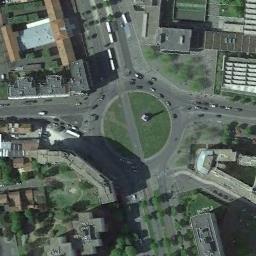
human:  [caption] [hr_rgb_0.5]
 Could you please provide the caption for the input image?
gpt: There are many bifurcation roads with many moving and waiting vehicles, And many neatly arranged tall buildings and some trees around the roundabout .

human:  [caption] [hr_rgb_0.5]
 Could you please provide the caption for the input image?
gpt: The roundabout with some exits and entrances is in the commercial area and some cars are driving on the roundabout .

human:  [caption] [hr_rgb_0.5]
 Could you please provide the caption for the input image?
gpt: The roundabout is on the grass next to trees and buildings .

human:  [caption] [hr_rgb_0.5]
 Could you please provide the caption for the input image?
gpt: There are many buildings around the roundabout .

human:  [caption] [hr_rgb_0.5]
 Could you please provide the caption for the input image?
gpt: There are some buildings and green lawns beside the roundabout .